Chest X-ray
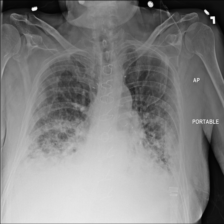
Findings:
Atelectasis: negative
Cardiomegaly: negative
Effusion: negative
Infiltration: negative
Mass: negative
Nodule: negative
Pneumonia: negative
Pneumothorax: negative
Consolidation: negative
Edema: negative
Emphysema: negative
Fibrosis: negative
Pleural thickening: negative
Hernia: negative